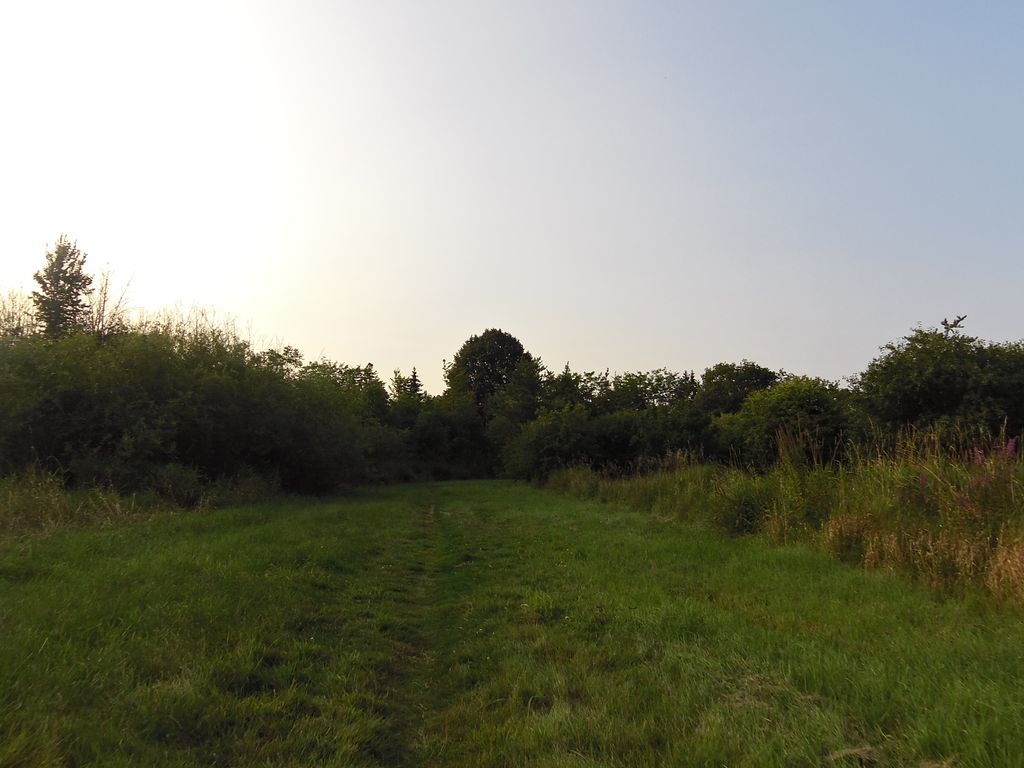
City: ottawa-gatineau